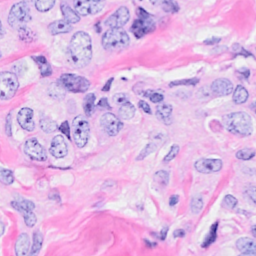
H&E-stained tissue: Breast